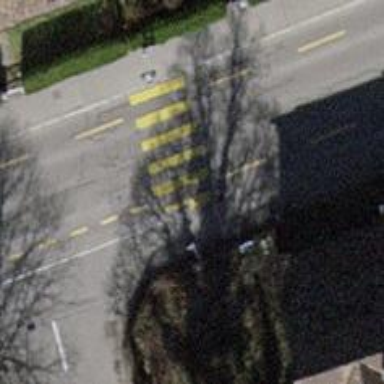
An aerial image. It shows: Road crossing with traffic signals.